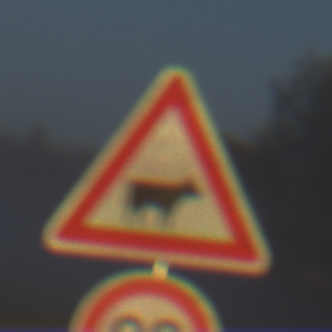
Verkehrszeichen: ViehtriebLinks
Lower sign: Geschwindigkeit90
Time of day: SunriseSunset
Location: Outdoor (Nature)
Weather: Clear
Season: NotSpecified
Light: Natural